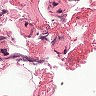
Metastatic tissue present: no